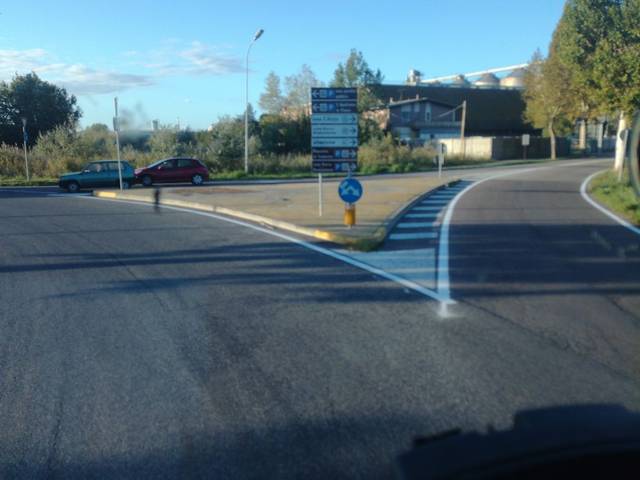
Region: Italy
Coordinates: 44.432, 12.223